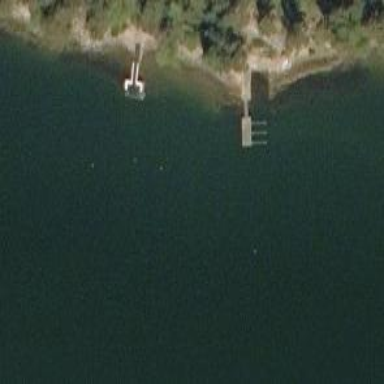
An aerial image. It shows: Man-made pier.